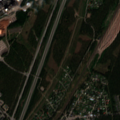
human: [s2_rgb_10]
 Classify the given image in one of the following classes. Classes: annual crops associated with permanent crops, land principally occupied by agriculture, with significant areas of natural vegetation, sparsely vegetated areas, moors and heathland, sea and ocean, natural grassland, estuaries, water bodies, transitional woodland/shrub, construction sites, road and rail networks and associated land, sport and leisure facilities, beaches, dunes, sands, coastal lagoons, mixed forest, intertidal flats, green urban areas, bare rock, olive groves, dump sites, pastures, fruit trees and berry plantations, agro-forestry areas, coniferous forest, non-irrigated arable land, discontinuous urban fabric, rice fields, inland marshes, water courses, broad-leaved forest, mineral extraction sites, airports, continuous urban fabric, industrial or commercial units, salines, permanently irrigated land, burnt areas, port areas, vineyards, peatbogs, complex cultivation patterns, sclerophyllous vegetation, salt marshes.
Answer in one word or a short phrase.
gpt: discontinuous urban fabric, industrial or commercial units, coniferous forest, mixed forest